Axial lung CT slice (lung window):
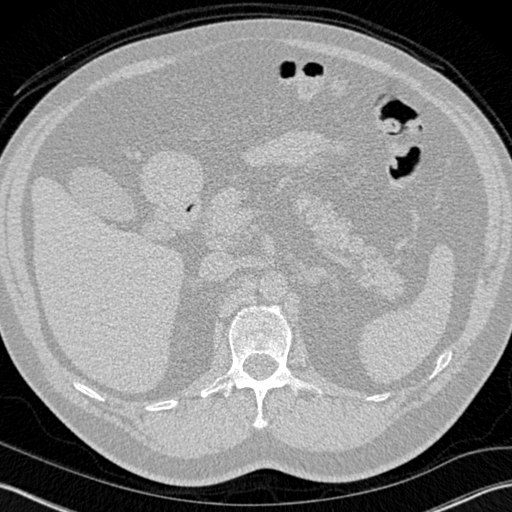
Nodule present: no